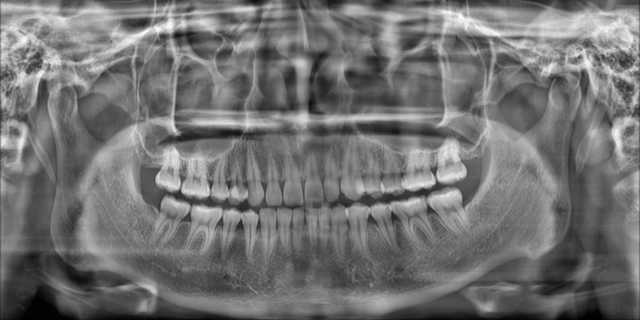
adult